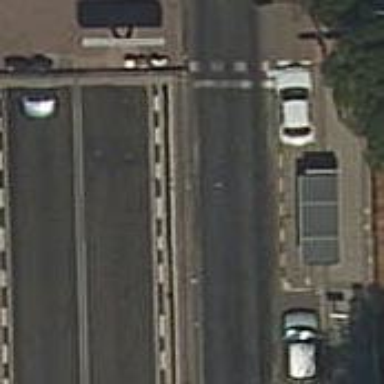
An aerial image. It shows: Public transport stop position.